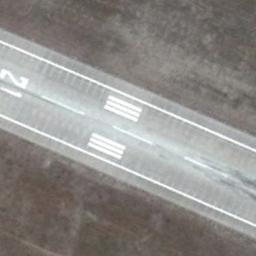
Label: runway